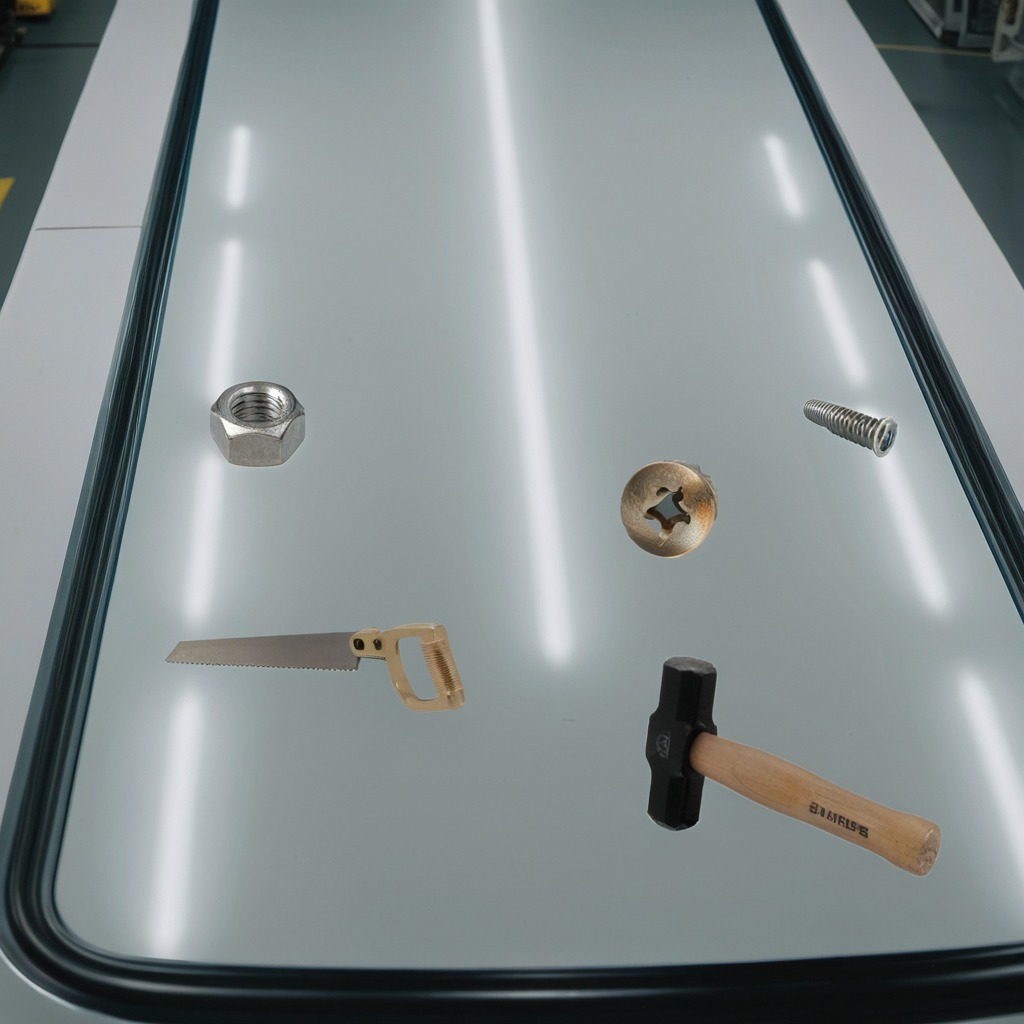
A hammer, a metal machine screw, a coiled metal spring, a handheld metal saw, and a metal nut are lying on the high-gloss table in a ship maintenance bay industrial lighting.